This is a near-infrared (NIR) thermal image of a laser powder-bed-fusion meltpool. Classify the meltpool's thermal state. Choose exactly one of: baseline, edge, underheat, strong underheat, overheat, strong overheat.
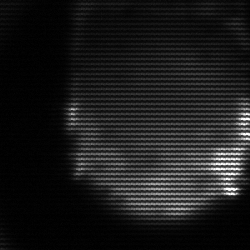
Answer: edge